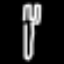
Label: fork